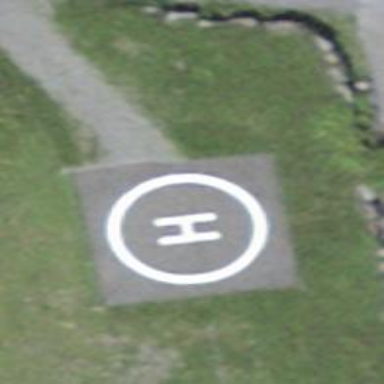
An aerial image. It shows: Image showing helipad at airport.